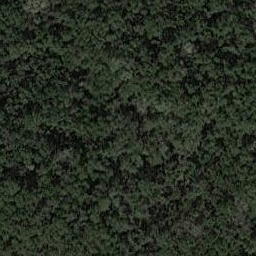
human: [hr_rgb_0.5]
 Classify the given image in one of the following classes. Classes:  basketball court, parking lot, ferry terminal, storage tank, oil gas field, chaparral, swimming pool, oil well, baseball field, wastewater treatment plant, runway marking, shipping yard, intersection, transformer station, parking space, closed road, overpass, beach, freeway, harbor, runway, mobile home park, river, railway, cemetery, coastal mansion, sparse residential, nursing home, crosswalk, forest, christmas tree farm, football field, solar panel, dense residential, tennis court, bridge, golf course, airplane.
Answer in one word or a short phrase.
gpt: forest